Question: Is it possible to with python-selenium?
I have this 'input' with 'type="date"':
'''
<input type="date">
'''
And I'd like to click on the right and choose a date from the calendar.
If you would inspect the element in Chrome Developer Tools and expand the shadow-root node of the date input, you would see the button is appearing as:
'''
<div pseudo="-webkit-calendar-picker-indicator" id="picker"></div>
'''
Screenshot demonstrating how it looks in Chrome:

Finding the "picker" button by id results into 'NoSuchElementException':
'''
>>> date_input = driver.find_element_by_name('bday')
>>> date_input.find_element_by_id('picker')
...
selenium.common.exceptions.NoSuchElementException: Message: no such element
'''
I've also tried to use '::shadow' and '/deep/' locators as suggested <URL>:
'''
>>> driver.find_element_by_css_selector('input[name=bday]::shadow #picker')
...
selenium.common.exceptions.NoSuchElementException: Message: no such element
>>>
>>> driver.find_element_by_css_selector('input[name=bday] /deep/ #picker')
...
selenium.common.exceptions.NoSuchElementException: Message: no such element
'''
---
Note that I can change the date in the input by sending keys to it:
'''
driver.find_element_by_name('bday').send_keys('01/11/2014')
'''
But, I want to set the date specifically by choosing it from a calendar.
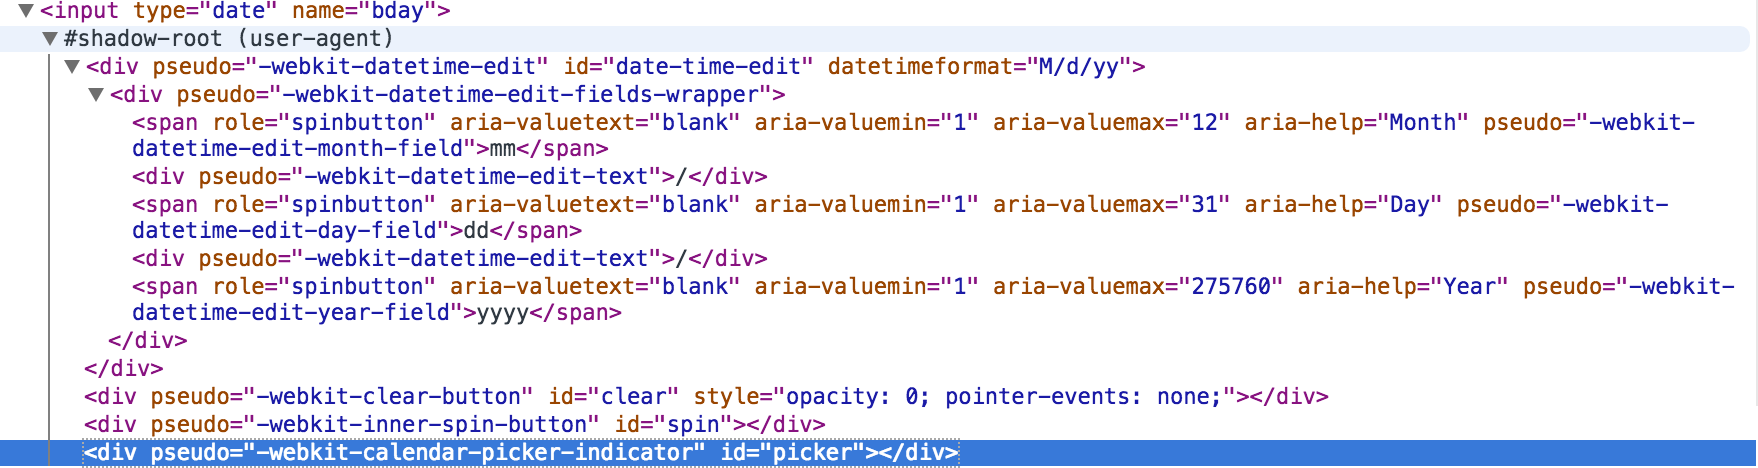
Answer: There's no way to access the shadow root of native HTML 5 elements.
Not useful in this case, but with Chrome it's possible to access a custom created shadow root:
'''
var root = document.querySelector("#test_button").createShadowRoot();
root.innerHTML = "<button id='inner_button'>Button in button</button"
'''
'''
<button id="test_button"></button>
'''
The root can then be accessed this way:
'''
var element = document.querySelector("#test_button").shadowRoot;
'''
If you want to automate a click on the inner button with selenium python (chromedriver version 2.14+):
'''
>>> outer = driver.execute_script('return document.querySelector("#test_button").shadowRoot')
>>> inner = outer.find_element_by_id("inner_button")
>>> inner.click()
'''
This is the link to the current Shadow DOM W3C Editor's draft on github:
<URL>
If you're interested in browsing the <URL>.